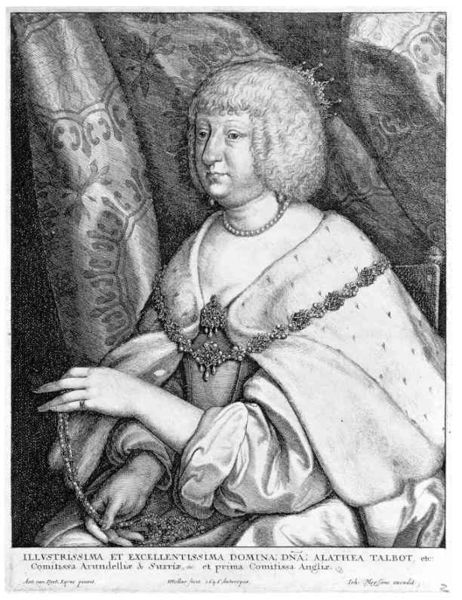
Titel: Alathea Talbot, Gräfin von Arundel (Kniestück)
Künstler: Wenzel Hollar
Standort: Karlsruhe
Institution: Staatliche Kunsthalle Karlsruhe
Schlagwörter: dunkel, hand, kopf, mann, schatten, umhang, weiß, sitzen, ausschnitt, brust, busen, finger, frau, frisur, grau, haar, hell, kleid, nase, raum, schmuck, schwarz, stuhl, zeichnung, dame, muster, ornament, alt, falten, gesicht, halten, hermelin, kleidung, pelz, ärmel, bildnis, hals, hände, portrait, porträt, vorhang, gewand, haare, mantel, reich, sitzend, stoff, adel, ohrringe, brosche, diadem, krone, locken, perle, perlen, seide, traurig, putte, perücke, schrift, wangen, flagge, kette, grafik, könig, dick, wandteppich, sitzt, verzierung, robe, faltenwurf, perlenkette, ring, halskette, hinten, druck, schraffur, stich, schwarzweiß, text, hässlich, nerz, brokat, halbprofil, dekolltee, herrscherin, königin, geistlich, kupferstich, rosenkranz, taft, latein, zobel, talbot, finder, verbrämt, dicke nase, schmuch, verbrähmt, trautig, alathea talbot, royalität, hinen, verbrämung, pberlen, kettefrau